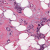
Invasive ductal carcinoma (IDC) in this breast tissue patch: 1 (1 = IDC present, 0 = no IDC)